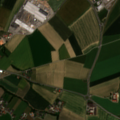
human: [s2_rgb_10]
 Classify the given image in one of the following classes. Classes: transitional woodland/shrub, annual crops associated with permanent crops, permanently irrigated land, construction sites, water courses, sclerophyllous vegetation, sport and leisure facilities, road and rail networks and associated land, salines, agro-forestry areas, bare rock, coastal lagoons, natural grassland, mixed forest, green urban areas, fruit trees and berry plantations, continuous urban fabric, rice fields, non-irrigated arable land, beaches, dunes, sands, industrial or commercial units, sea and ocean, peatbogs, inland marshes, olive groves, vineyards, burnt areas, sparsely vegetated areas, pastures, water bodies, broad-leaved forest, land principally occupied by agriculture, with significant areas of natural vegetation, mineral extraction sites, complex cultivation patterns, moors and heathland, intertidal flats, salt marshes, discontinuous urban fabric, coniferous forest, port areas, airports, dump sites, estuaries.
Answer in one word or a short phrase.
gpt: discontinuous urban fabric, industrial or commercial units, non-irrigated arable land, land principally occupied by agriculture, with significant areas of natural vegetation